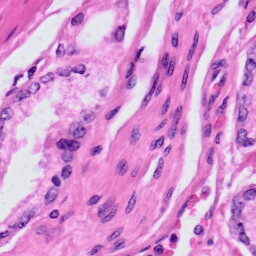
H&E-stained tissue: Prostate